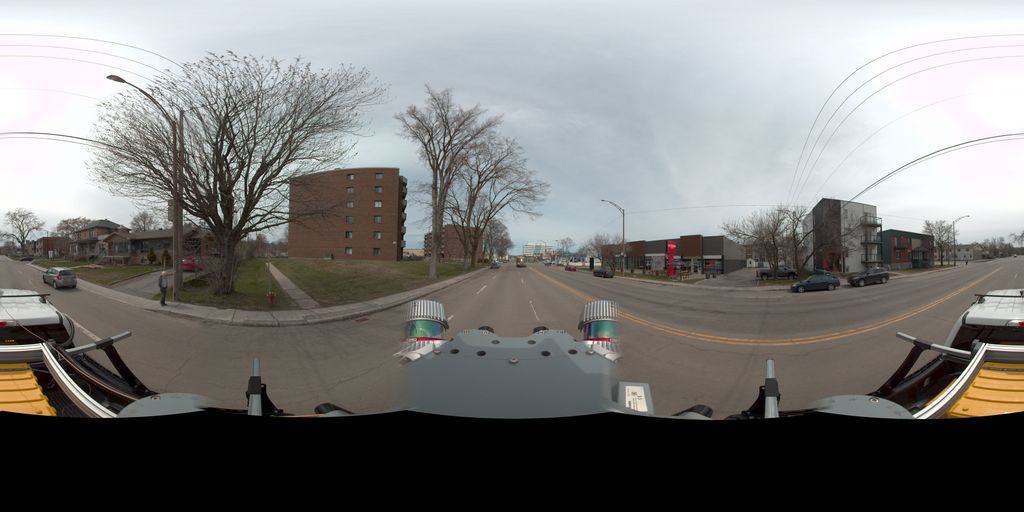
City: quebec_city